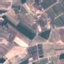
Land use / land cover class: PermanentCrop